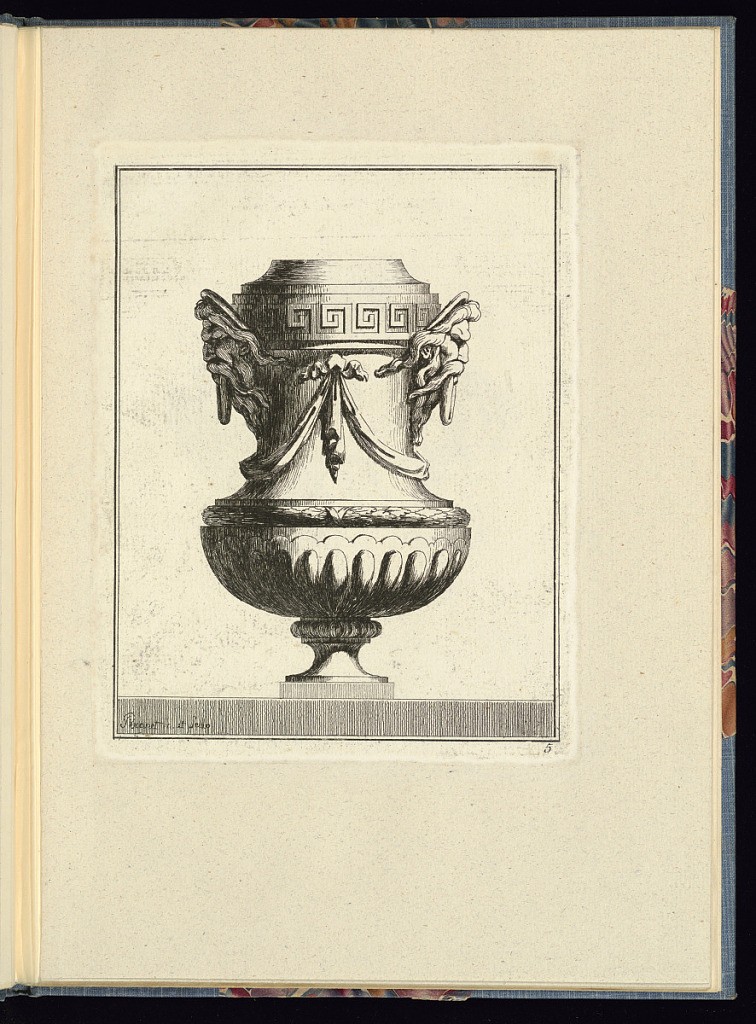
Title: Ornamental Vase Design
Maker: L.N. Percenet, French, born 1736
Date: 1761
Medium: Etching on laid paper
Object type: Print
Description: Vase with two mascaron pulls on either side with rings in their mouths. There is a meander along the shoulder of the vase, and drapery across the concave belly. The base of the vase has gadrooning and a band of bound laurel leaves; it sits upon a small plinth. The vase is elevated on a platform that extends to the edge of the image. The plate is signed and numbered.